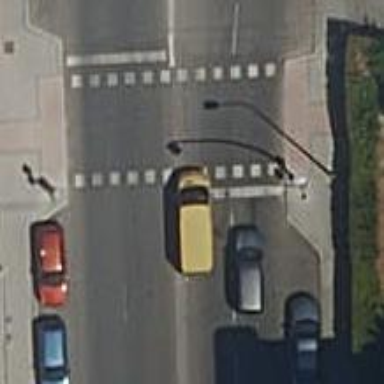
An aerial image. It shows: Road with traffic signals.